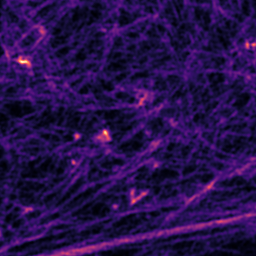
Label: Super-resolution F-actin image